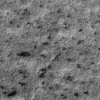
Label: not_dusty